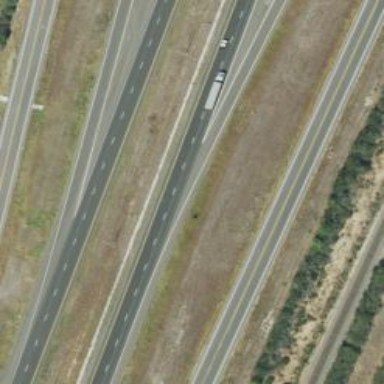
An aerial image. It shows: Motorway junction.